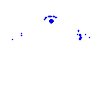
Particle: kaon